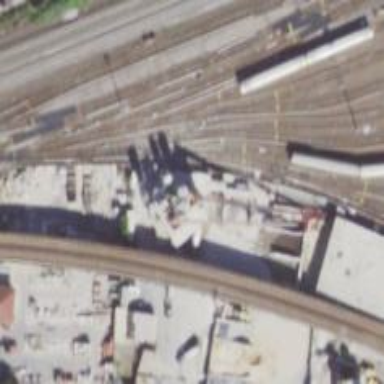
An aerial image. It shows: Electrified railway yard with rails.